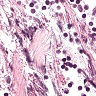
Metastatic tissue present: no